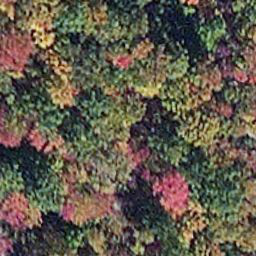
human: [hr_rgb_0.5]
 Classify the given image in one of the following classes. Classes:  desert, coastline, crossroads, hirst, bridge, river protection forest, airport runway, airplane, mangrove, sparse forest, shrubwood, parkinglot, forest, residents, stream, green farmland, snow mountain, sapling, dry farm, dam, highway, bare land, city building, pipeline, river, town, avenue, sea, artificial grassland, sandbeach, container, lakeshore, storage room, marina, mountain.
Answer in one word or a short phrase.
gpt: mangrove